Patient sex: M
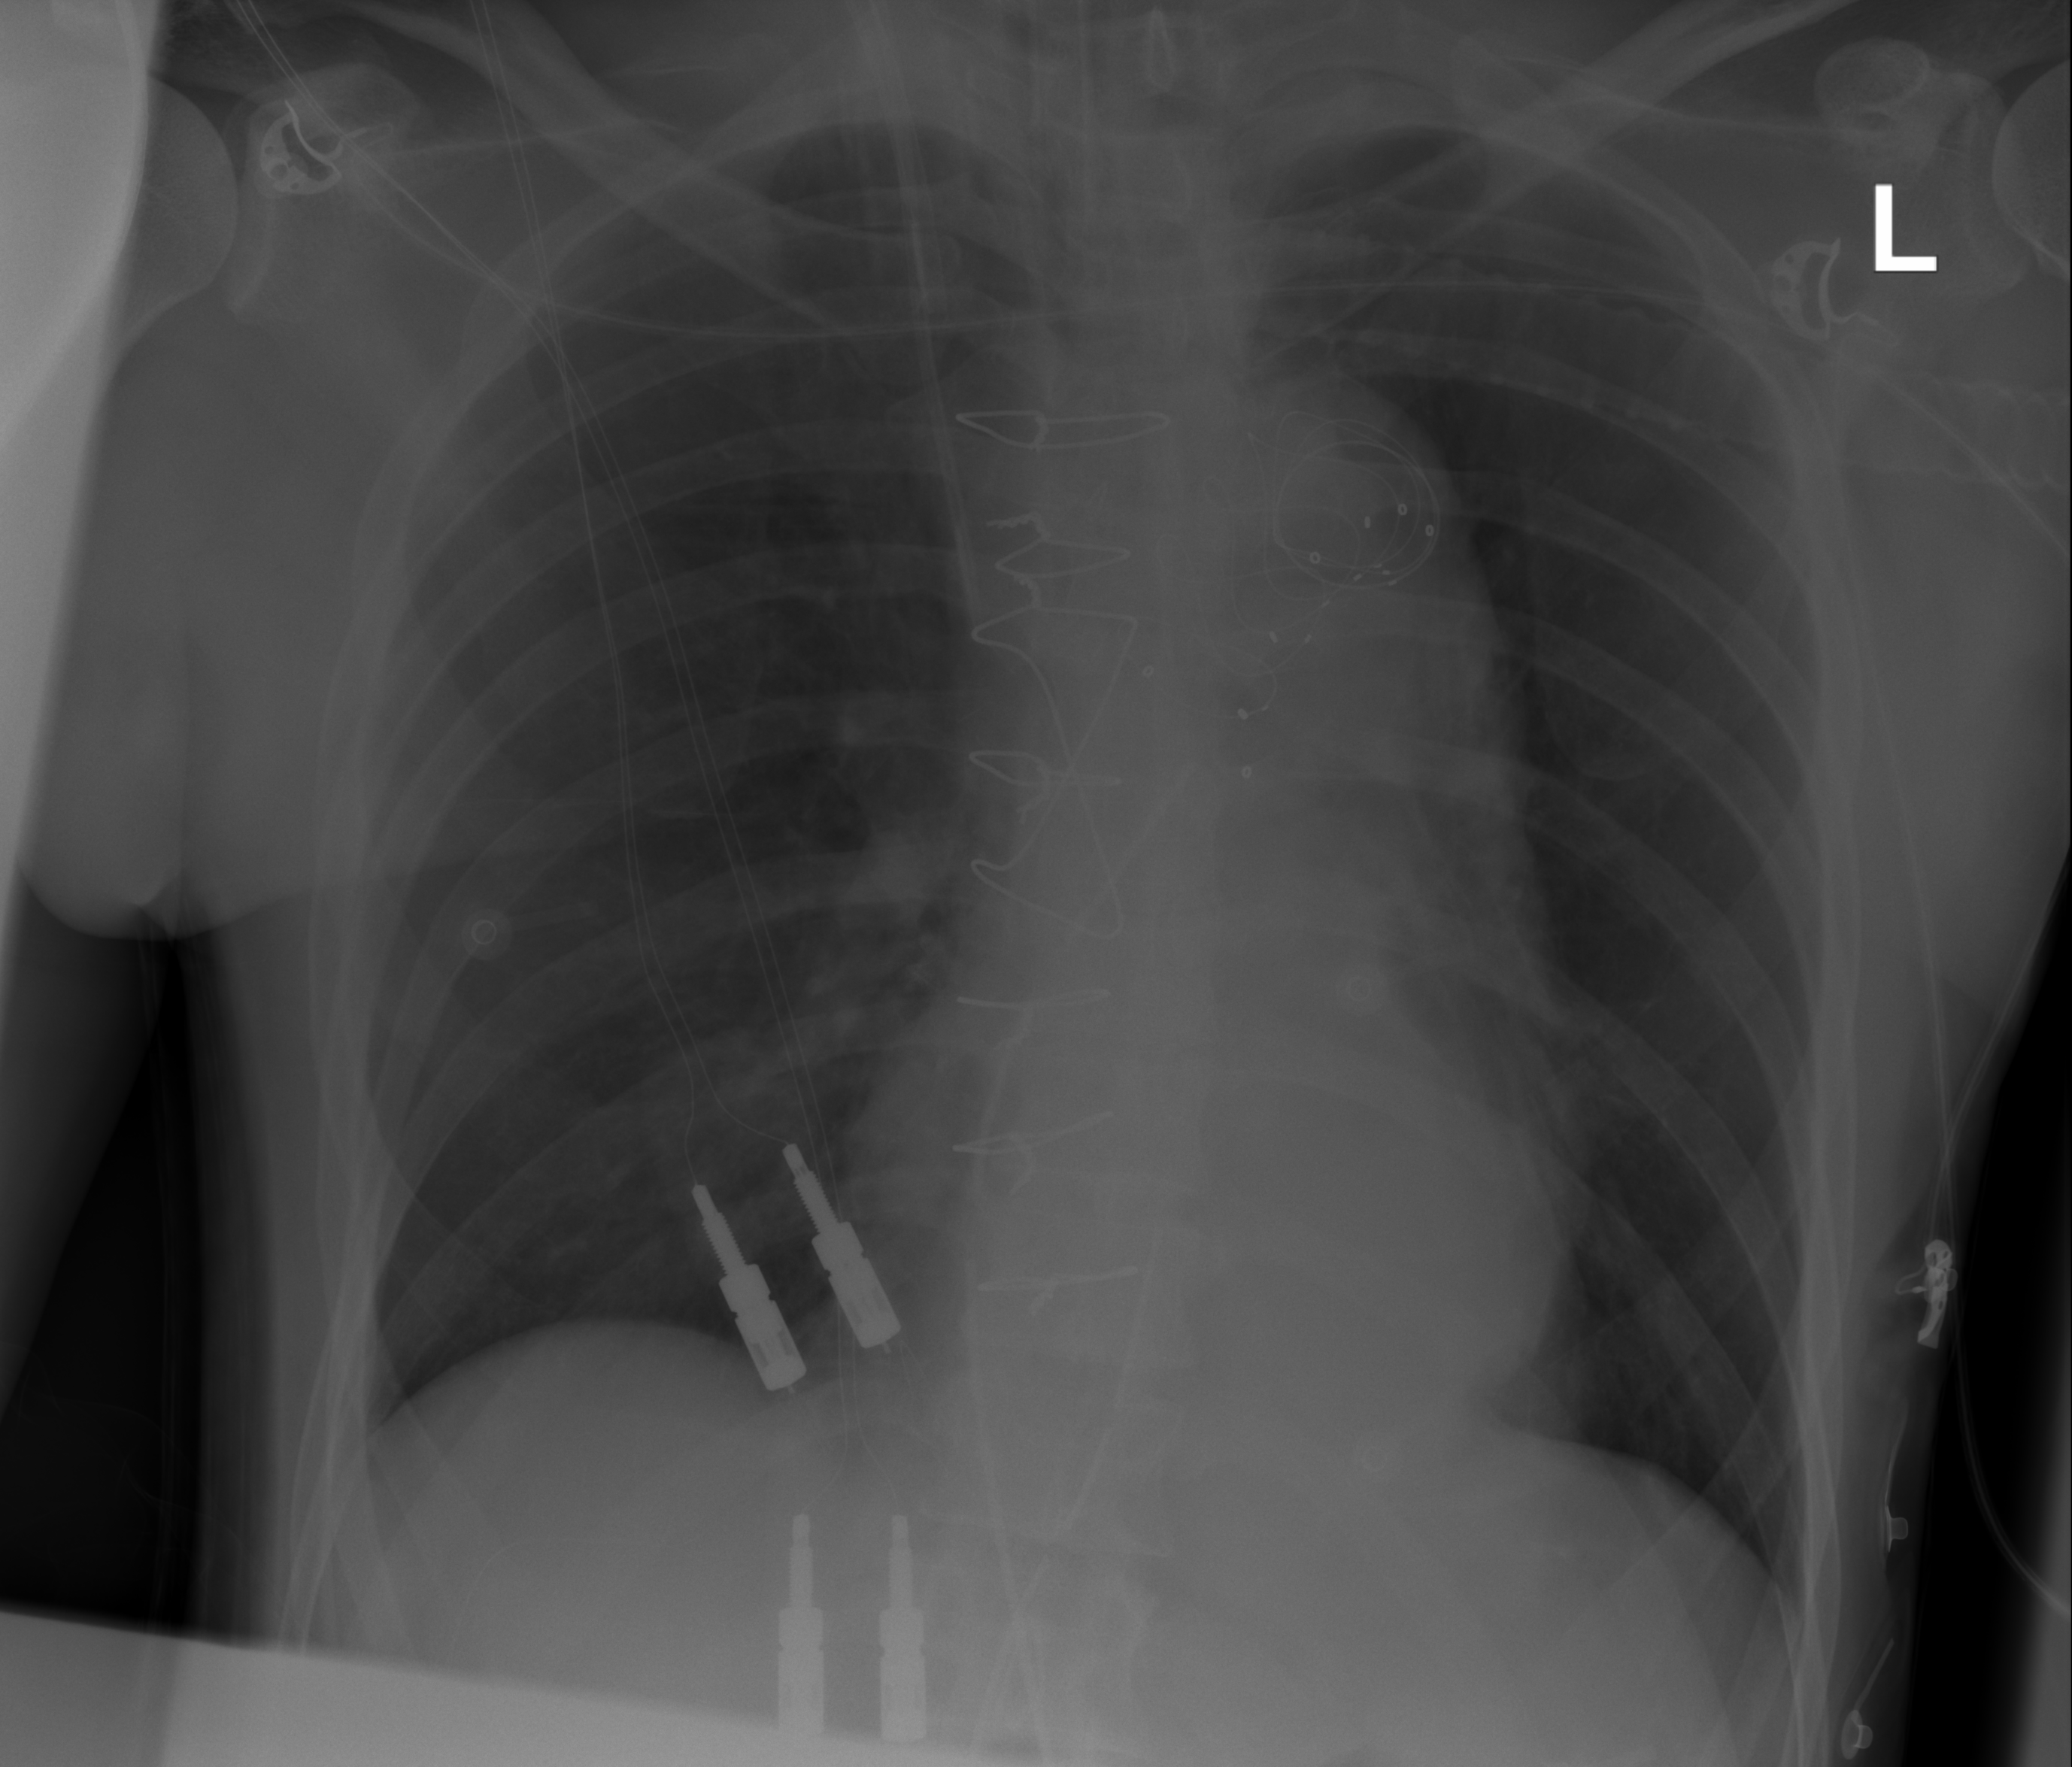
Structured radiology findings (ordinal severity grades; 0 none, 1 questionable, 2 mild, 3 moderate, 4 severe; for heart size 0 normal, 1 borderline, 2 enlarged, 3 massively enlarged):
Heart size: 0
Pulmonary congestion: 0
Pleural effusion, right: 0
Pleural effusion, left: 0
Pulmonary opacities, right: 0
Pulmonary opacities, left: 0
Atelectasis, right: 0
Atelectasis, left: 0